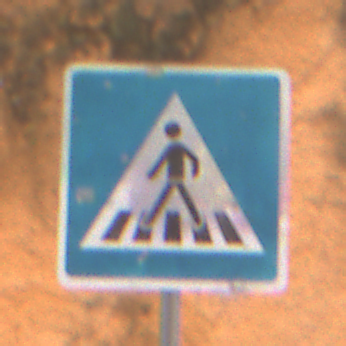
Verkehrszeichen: FussgaengerueberwegRechts
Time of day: Midday
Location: Outdoor (Urban)
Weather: Overcast
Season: NotSpecified
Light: Natural